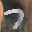
Label: 7